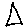
Label: triangle